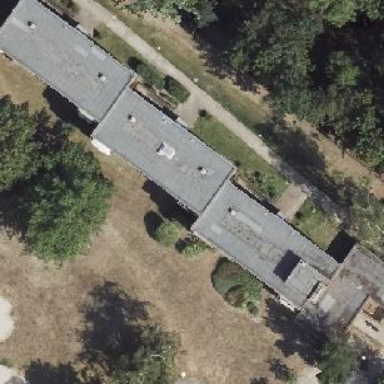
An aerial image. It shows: Flat-roofed building with tar paper covering.